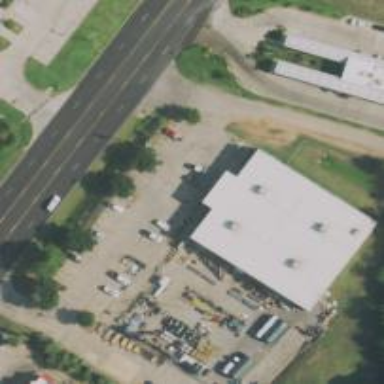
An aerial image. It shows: Country store housed inside building.